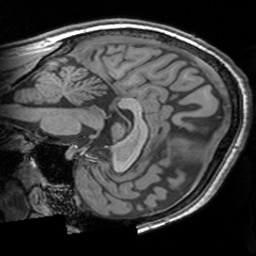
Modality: T1w
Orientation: sagittal
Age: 24
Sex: male
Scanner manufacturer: siemens
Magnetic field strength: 3 T
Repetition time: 1.63 s
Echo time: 0.00311 s